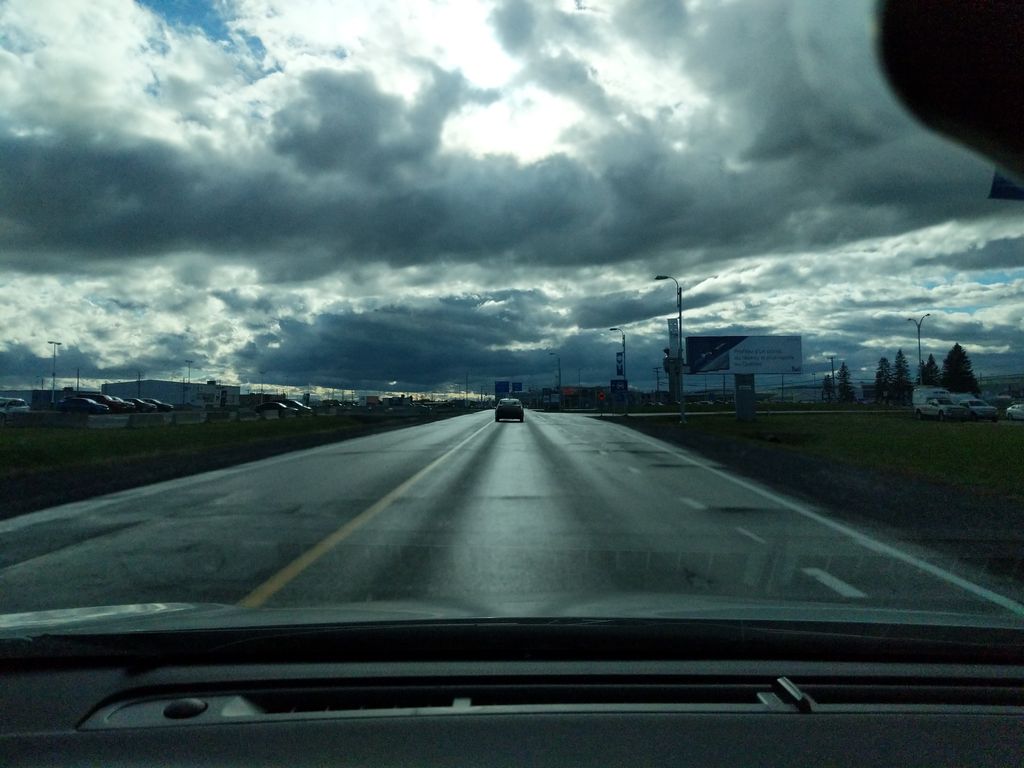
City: quebec_city